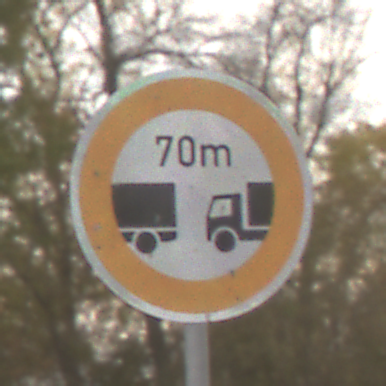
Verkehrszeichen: VerbotUnterschreitenMindestabstand
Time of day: MorningAfternoon
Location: Outdoor (Nature)
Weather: Overcast
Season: NotSpecified
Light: Natural